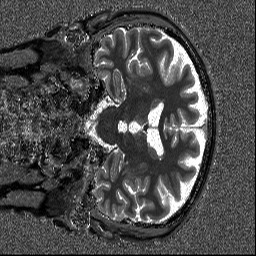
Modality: T1map
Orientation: coronal
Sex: male